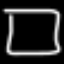
Label: square